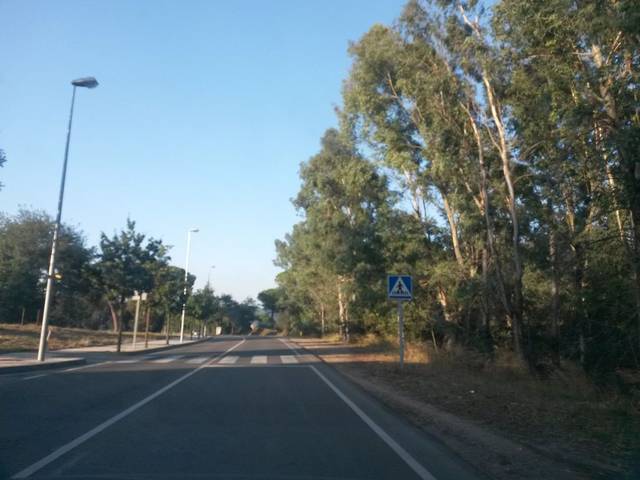
Region: Spain
Coordinates: 41.943, 2.811